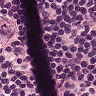
Metastatic tissue present: no